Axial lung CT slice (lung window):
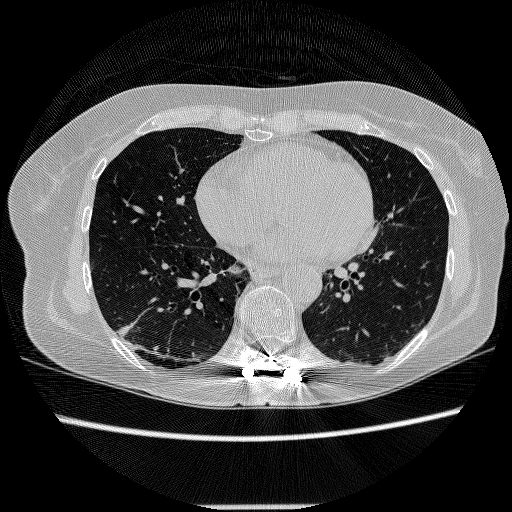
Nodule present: no